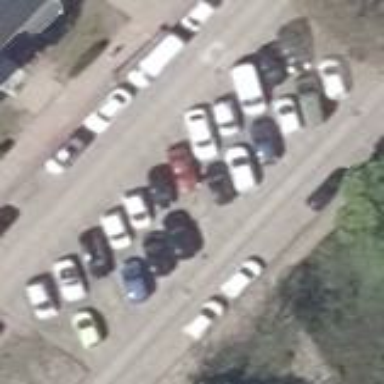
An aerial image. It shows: Parking area with surface.